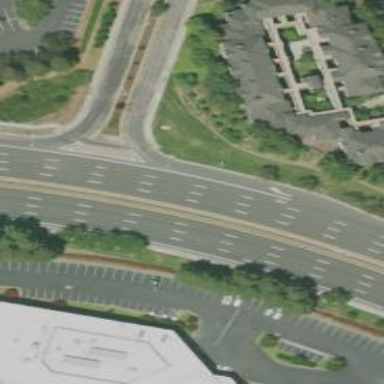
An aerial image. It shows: This image shows trunk highway that functions as expressway.